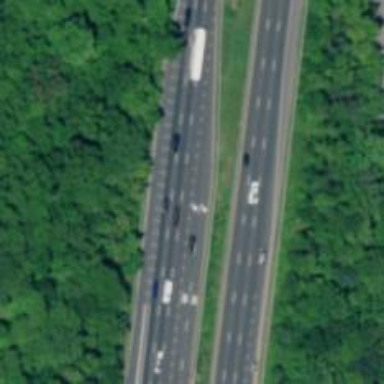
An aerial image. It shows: View of motorway.